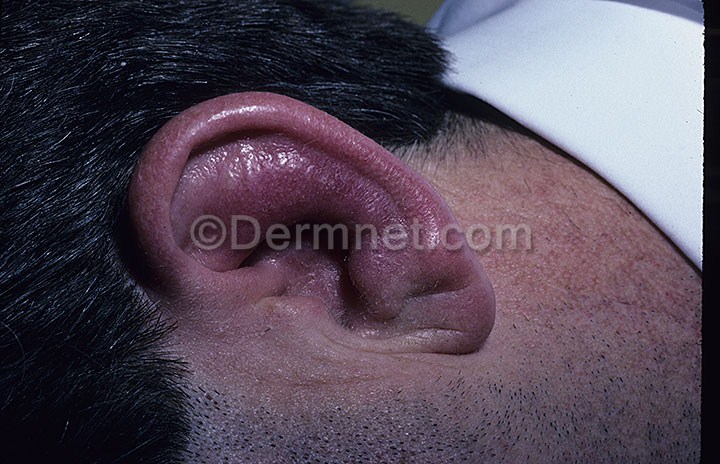
Disease: Systemic Disease